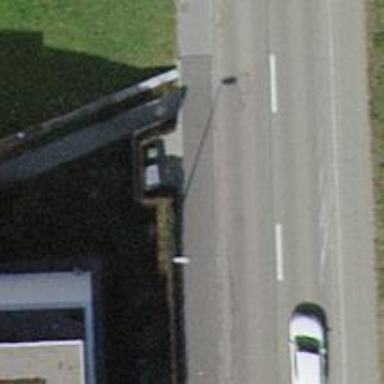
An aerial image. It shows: Hedge barrier.